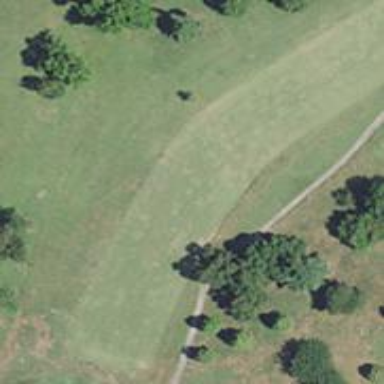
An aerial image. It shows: View of golf hole.